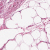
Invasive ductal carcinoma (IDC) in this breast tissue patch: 0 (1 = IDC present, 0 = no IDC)